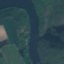
Land use / land cover: River